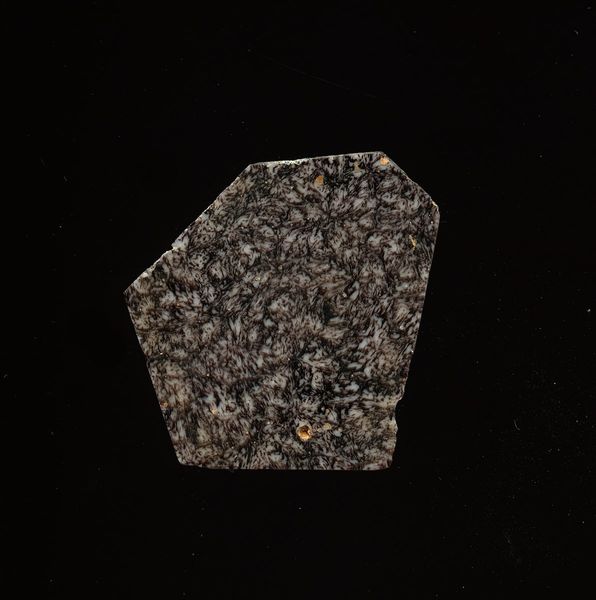
Titel: Mosaikglasfragment
Standort: Hamburg
Institution: Museum für Kunst und Gewerbe Hamburg
Schlagwörter: glas, antike, geschnitten, mosaik, wandschmuck, kaiserzeit, gepresst, bodenbeläge, frühe kaiserzeit, prinzipat, römische, mittlere, späte